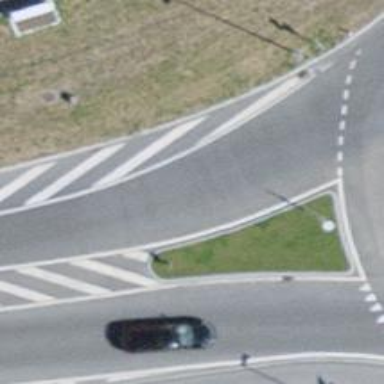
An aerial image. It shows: Primary road with asphalt surface and designated cycle lane.